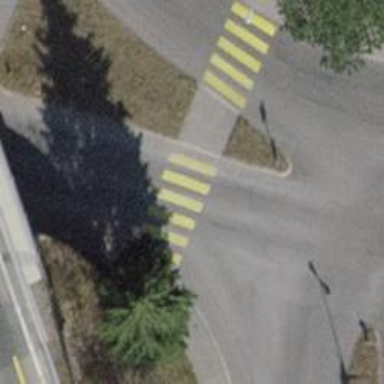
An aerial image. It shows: Marked footway crossing with asphalt surface and crossing island.